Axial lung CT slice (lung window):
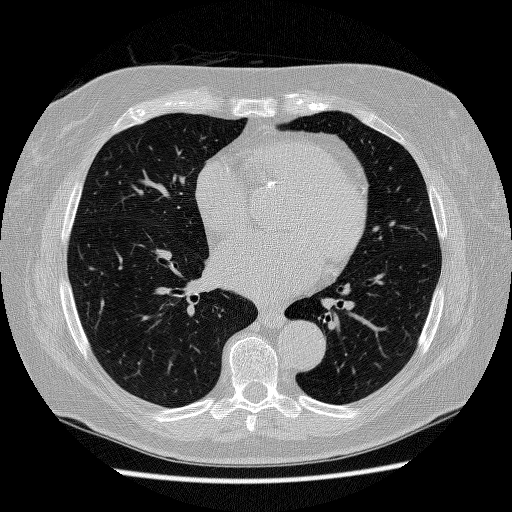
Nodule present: no